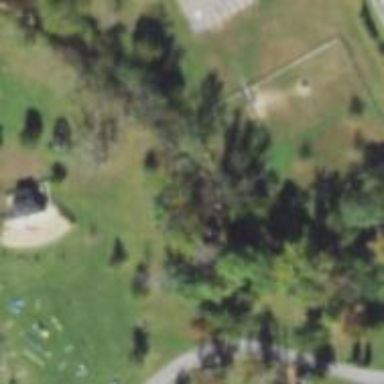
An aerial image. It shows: Dog park for leisure land.